Field crop: maize
Growth stage: 2
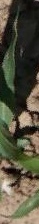
Species: maize